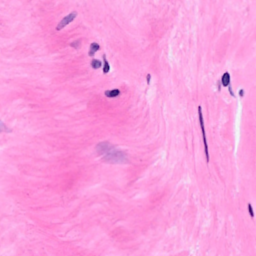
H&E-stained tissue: Breast